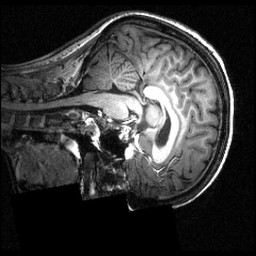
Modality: T1w
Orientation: sagittal
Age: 23
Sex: female
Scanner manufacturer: siemens
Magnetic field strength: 3.951 T
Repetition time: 1.5 s
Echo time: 0.00335 s